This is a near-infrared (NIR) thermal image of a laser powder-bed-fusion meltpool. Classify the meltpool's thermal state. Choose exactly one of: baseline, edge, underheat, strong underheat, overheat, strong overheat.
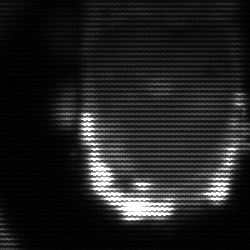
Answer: baseline